Here is a 2-D grayscale rendering of raw bearing vibration samples (signal-to-image). Classify the bearing condition as one of: normal, inner_race, outer_race, ball.
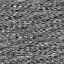
Answer: normal